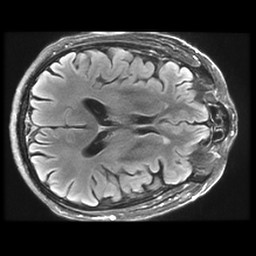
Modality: FLAIR
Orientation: axial
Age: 76
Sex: male
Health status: healthy
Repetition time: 12 s
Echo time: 0.09782 s